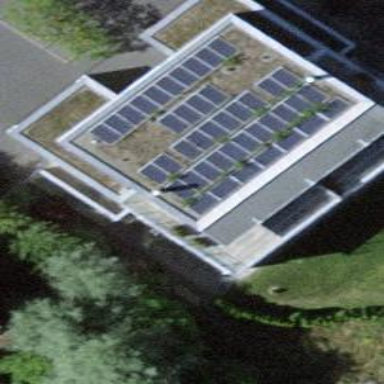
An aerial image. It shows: Solar power generator.